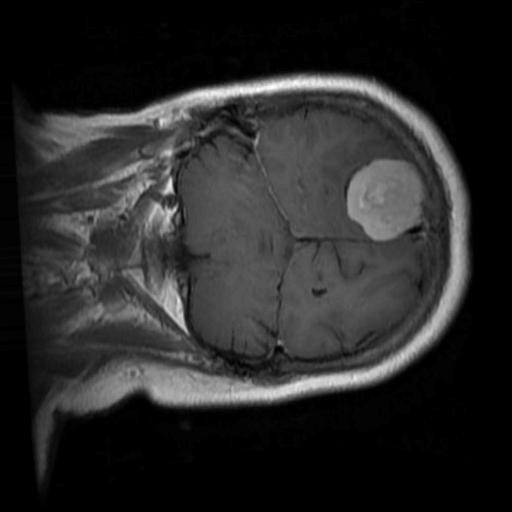
Label: brain_menin